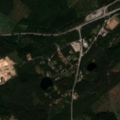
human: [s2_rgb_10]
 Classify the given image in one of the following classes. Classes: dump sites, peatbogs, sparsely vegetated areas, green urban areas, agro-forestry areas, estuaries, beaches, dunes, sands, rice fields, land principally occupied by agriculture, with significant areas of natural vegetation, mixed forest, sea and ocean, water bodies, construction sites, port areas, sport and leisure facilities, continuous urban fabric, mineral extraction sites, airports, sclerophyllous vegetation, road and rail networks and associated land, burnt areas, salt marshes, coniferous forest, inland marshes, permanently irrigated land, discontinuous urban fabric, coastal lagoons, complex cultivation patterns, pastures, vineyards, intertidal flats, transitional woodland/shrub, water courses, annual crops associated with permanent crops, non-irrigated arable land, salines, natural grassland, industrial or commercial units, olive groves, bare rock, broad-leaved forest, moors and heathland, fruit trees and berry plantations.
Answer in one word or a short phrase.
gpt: discontinuous urban fabric, coniferous forest, mixed forest, transitional woodland/shrub